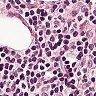
Metastatic tissue present: no